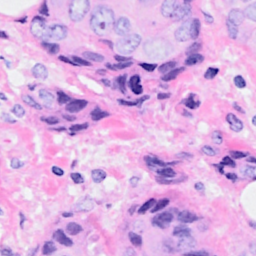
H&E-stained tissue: Breast